Question: How can you create a 'UIPopOverController' that looks like this:

Is it a custom 'UIView', or some form of 'UIPopOverController'?
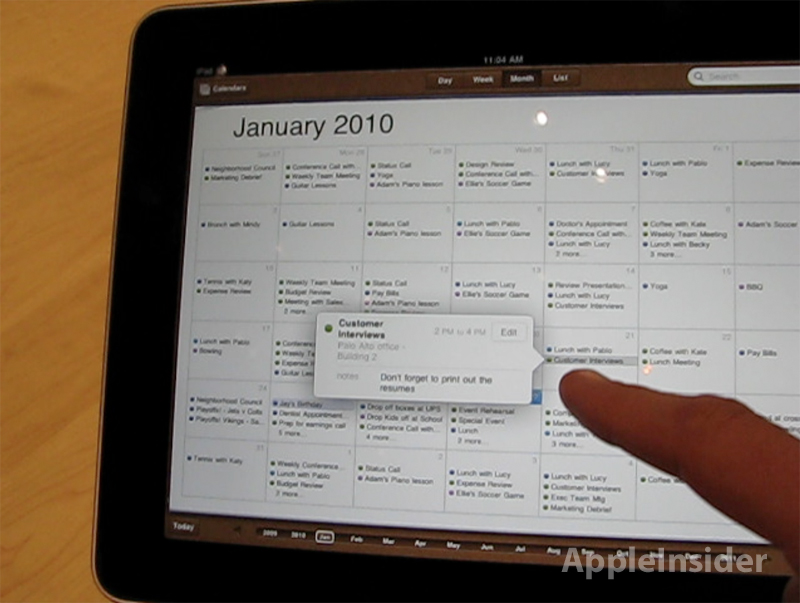
Answer: In iOS 5, it is now possible to subclass <URL> and override the 'popoverBackgroundViewClass' of your 'UIPopoverController'. This way you can achieve what you see in the pic without having to reinvent the wheel of having to deal with a custom view and having to position it correctly.